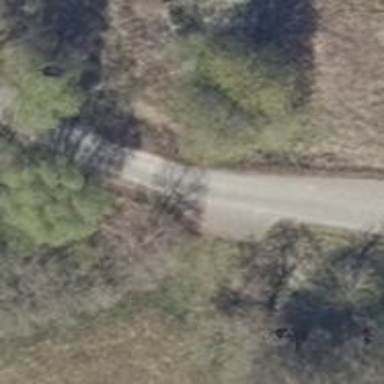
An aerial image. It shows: Unclassified road with grade3 tracktype.